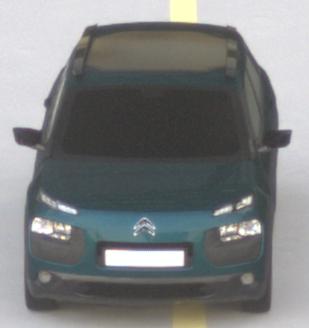
Make: Citroen
Model: C4 Cactus PureTech 75
Detailed model: C4 Cactus
Model produced from: 2014/09
Model produced until: 2015/03
Doors: 5
Color: blue
Road condition: dry road
Daytime: sunrise or sunset
Contrast: medium contrast